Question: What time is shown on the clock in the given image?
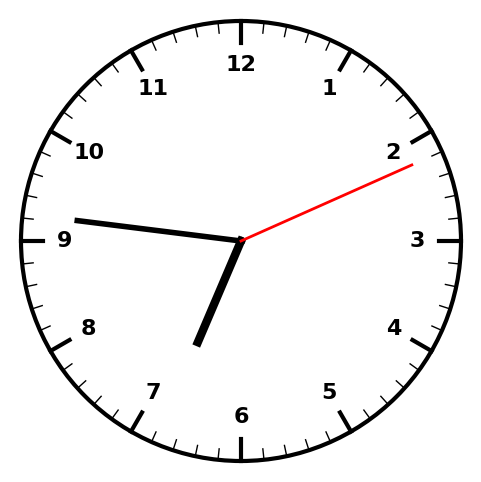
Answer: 06:46:11